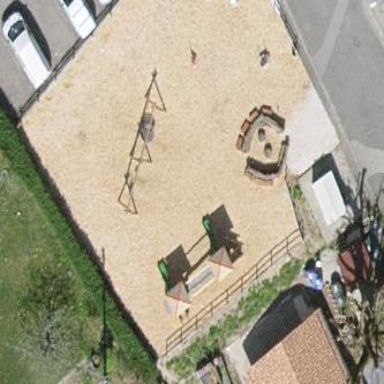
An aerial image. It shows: Playground area for leisure activities on the land.